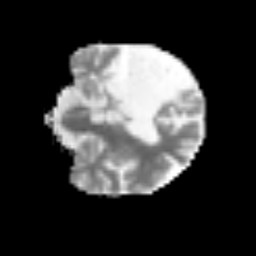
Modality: MD
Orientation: coronal
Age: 64
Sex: male
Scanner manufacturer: siemens
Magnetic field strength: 3 T
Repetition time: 3.2 s
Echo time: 0.081 s